Lunar surface albedo tile
Center latitude: -29.307
Center longitude: -3.58
Resolution (meters per pixel, mean): 172.49
Tile area (km^2): 31052.59
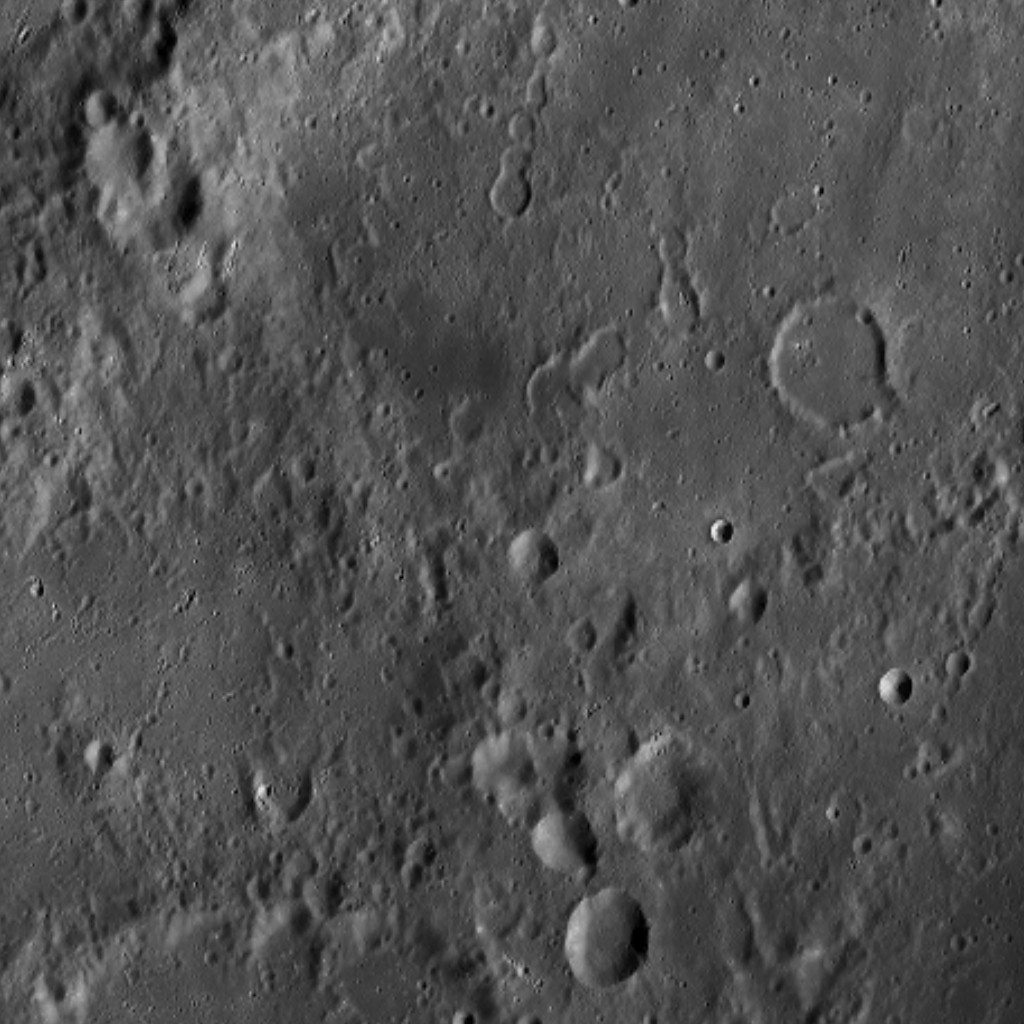